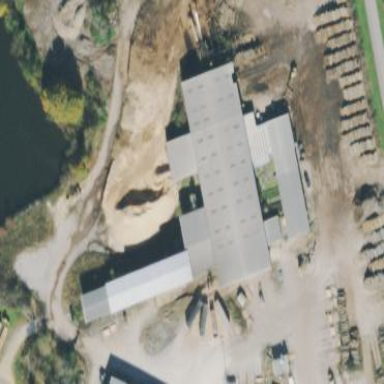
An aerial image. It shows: Sawmill building.